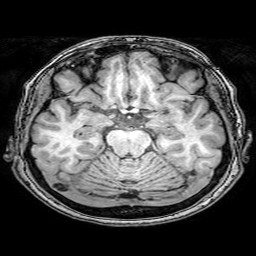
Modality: T1w
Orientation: coronal
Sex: female
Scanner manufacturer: philips
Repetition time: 0.008127 s
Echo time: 0.00372 s